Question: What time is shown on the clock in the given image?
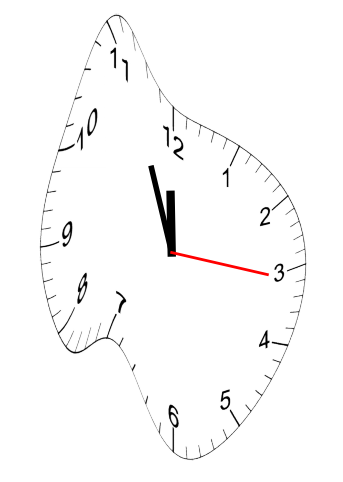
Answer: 11:56:16